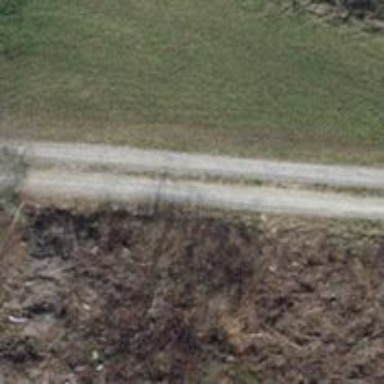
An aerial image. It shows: Track with pebblestone surface graded as grade3.